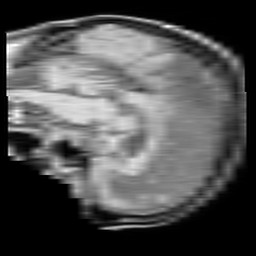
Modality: T1w
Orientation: sagittal
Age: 58
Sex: male
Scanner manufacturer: philips
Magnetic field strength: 1.5 T
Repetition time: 0.55 s
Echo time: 0.015 s